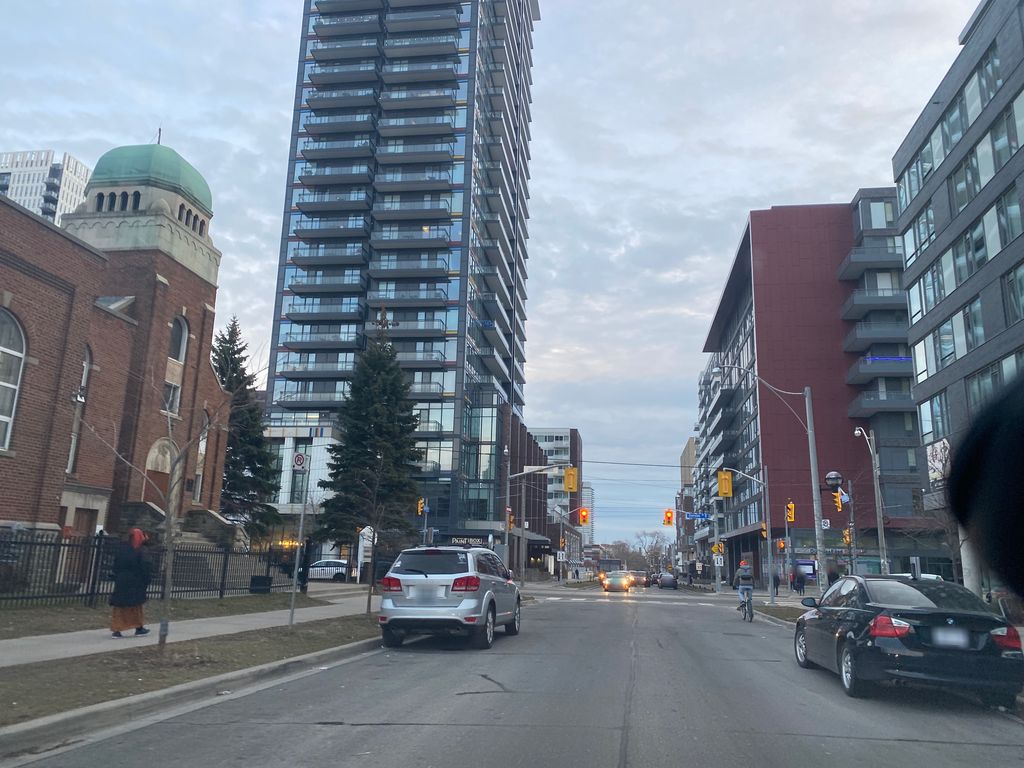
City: toronto